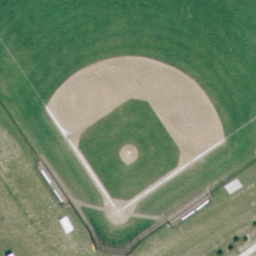
Label: baseball diamond